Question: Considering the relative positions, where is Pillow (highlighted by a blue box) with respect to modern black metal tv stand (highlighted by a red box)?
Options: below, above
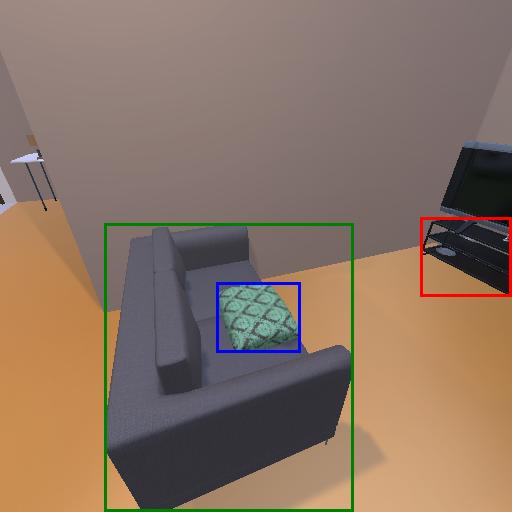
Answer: below